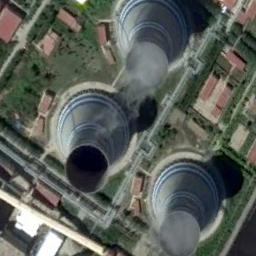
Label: thermal_power_station